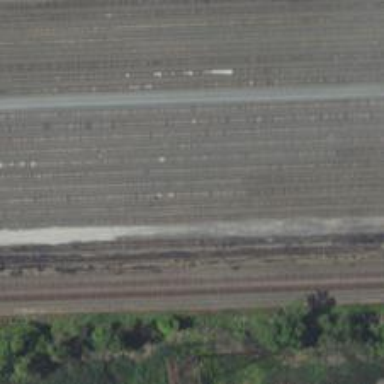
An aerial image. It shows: Abandoned railway siding.